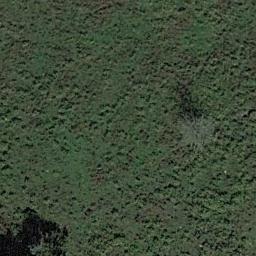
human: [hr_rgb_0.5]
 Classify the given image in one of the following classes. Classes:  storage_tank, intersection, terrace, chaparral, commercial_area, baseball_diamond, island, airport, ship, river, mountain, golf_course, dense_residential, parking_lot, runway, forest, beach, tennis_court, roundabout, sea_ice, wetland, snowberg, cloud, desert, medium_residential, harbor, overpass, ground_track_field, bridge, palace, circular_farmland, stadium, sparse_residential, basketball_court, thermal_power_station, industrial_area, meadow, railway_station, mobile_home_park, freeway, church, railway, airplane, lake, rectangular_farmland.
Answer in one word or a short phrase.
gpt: meadow